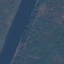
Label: River